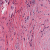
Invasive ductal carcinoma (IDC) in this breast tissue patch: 1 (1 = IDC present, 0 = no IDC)